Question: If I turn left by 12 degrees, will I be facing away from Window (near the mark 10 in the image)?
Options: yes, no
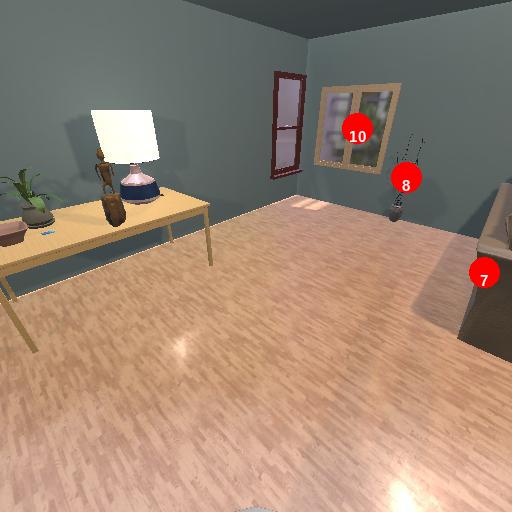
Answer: yes